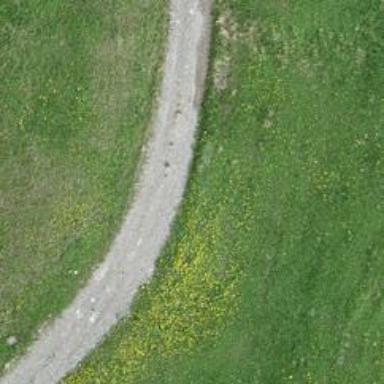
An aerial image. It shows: Gravel track with grade 2 tracktype.